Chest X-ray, PA view. Patient: 65 years old, sex F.
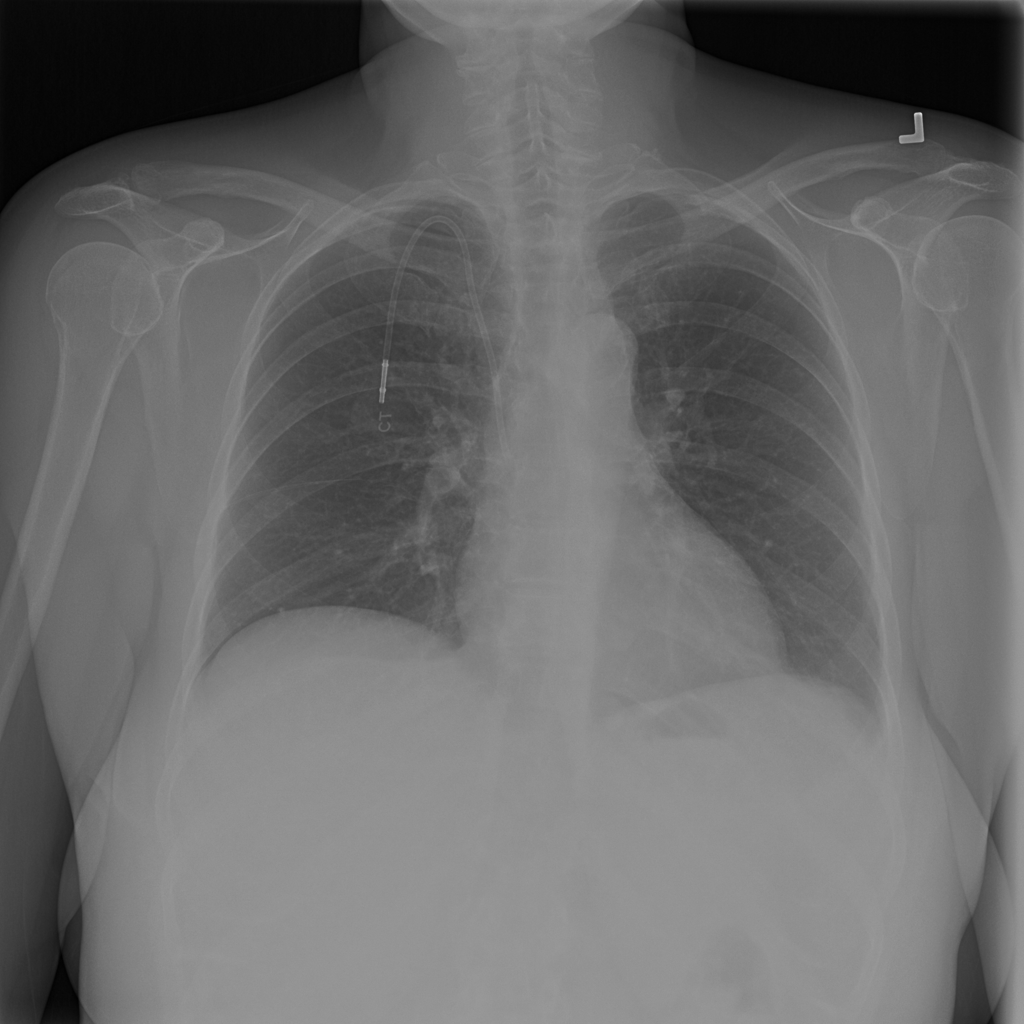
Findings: Infiltration